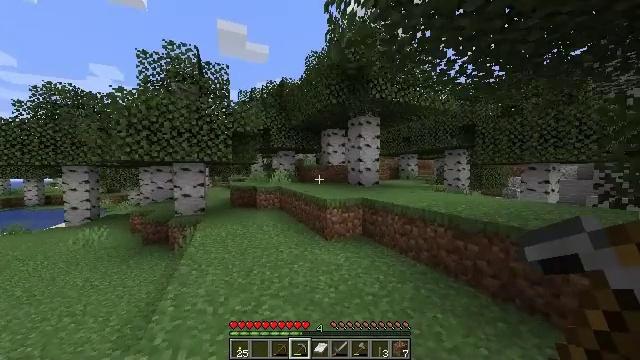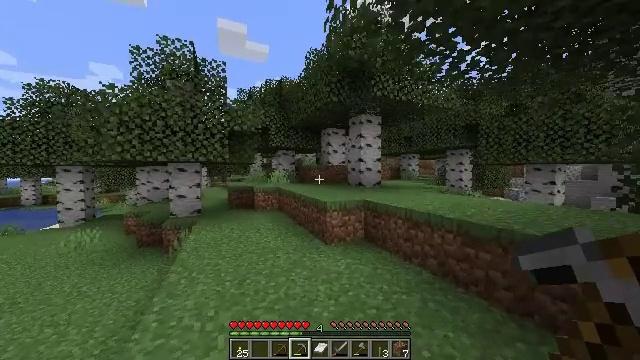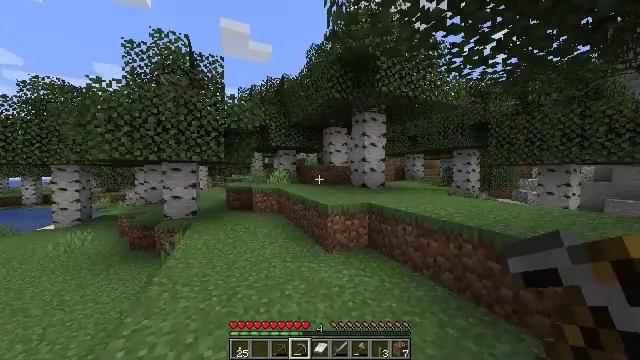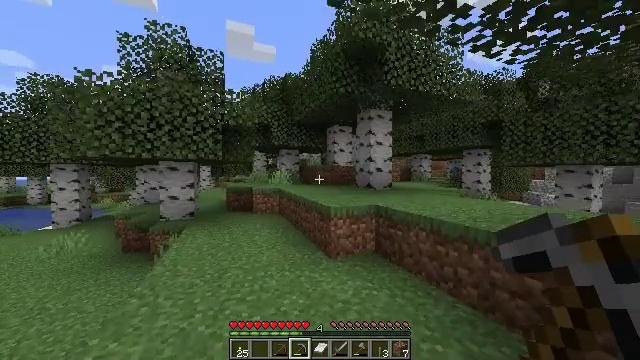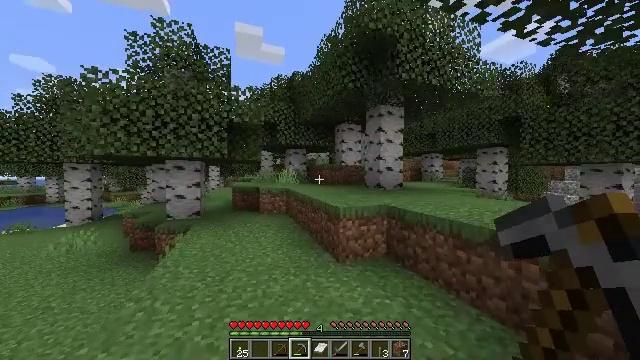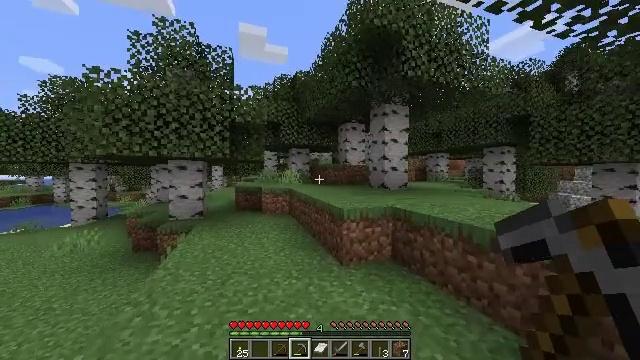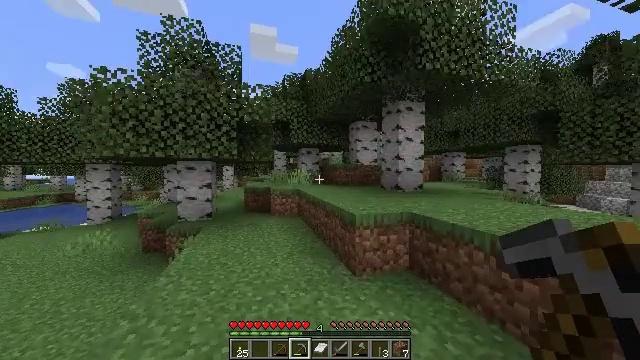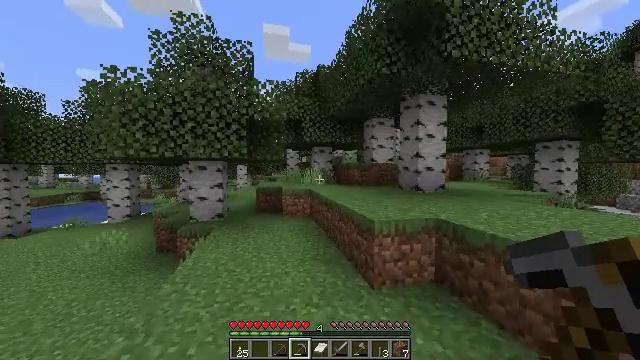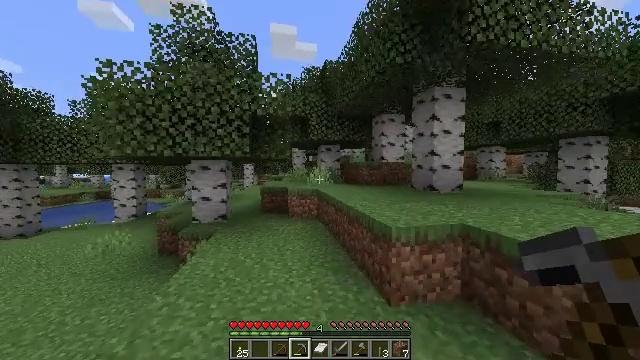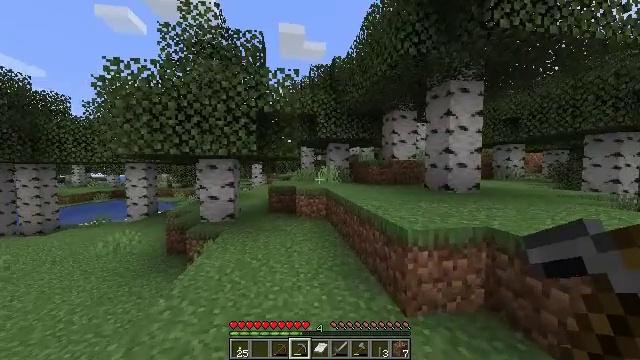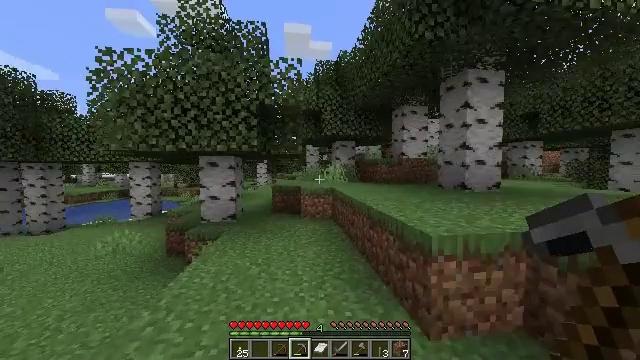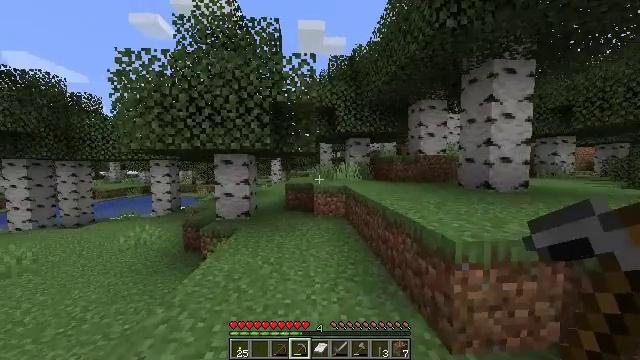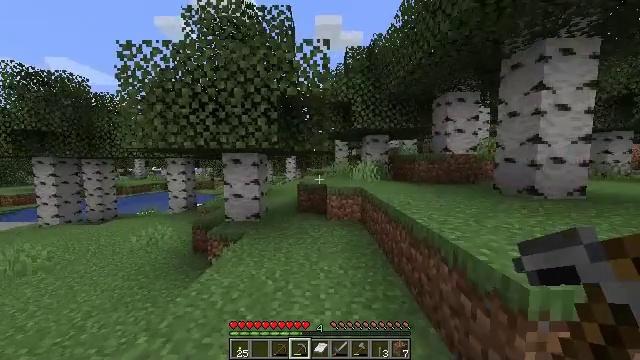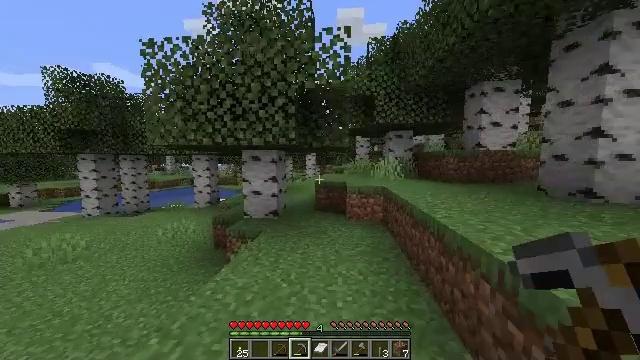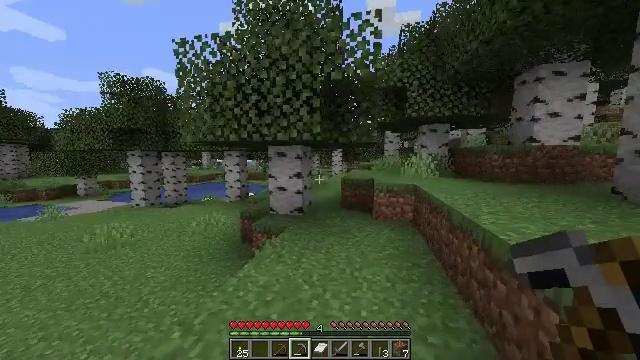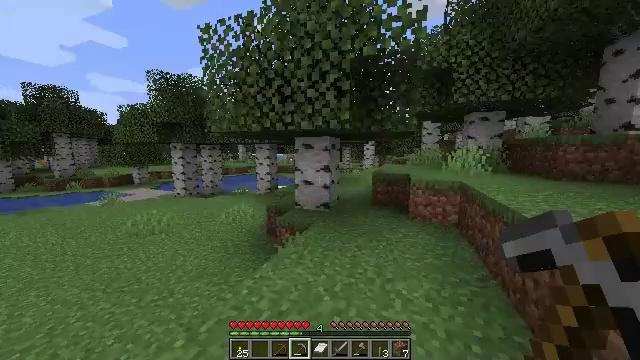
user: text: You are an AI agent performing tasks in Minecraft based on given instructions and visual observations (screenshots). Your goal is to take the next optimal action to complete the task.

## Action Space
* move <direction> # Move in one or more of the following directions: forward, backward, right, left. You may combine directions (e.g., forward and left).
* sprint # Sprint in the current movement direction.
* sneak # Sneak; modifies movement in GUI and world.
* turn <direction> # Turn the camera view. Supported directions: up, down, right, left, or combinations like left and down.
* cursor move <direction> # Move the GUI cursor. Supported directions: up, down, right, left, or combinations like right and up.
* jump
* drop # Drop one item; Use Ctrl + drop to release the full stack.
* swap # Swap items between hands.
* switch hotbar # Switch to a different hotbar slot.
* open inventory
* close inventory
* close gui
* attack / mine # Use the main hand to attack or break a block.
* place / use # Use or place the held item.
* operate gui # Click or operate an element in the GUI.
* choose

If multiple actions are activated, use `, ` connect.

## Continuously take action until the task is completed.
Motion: motion action
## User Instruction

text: Gather sugar cane for crafting.
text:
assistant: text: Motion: move forward, sprint
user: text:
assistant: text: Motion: move forward, sprint
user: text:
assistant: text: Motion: move forward, sprint, turn left
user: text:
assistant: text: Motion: move forward, sprint, turn left
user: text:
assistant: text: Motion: move forward, sprint
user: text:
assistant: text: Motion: move forward, sprint, turn left
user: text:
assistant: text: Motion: move forward, sprint, turn left
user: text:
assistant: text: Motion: move forward, sprint, turn left
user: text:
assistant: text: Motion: move forward, sprint, turn left
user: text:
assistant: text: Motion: move forward, sprint, turn left
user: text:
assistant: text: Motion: move forward, sprint, turn left
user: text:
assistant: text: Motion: move forward, sprint, turn left
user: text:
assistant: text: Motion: move forward, sprint, turn left
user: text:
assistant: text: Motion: move forward, sprint, turn left and down
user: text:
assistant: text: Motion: move forward, sprint, turn left and down
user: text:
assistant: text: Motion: move forward, sprint, turn left and down
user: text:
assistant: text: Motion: move forward, sprint, turn left and down
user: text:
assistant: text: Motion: move forward, sprint, turn left
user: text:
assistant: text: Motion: move forward, sprint, turn left
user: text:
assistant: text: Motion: move forward, sprint, turn left
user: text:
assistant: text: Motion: move forward, sprint, turn left
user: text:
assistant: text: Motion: move forward, sprint, turn left
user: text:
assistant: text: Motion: move forward, sprint, turn left
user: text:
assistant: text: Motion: move forward, sprint
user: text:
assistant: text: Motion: move forward, sprint
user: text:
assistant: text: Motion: move forward, sprint
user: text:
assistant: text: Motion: move forward, sprint
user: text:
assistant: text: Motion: move forward, sprint
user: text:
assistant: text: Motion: move forward, sprint
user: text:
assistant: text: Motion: move forward, sprint